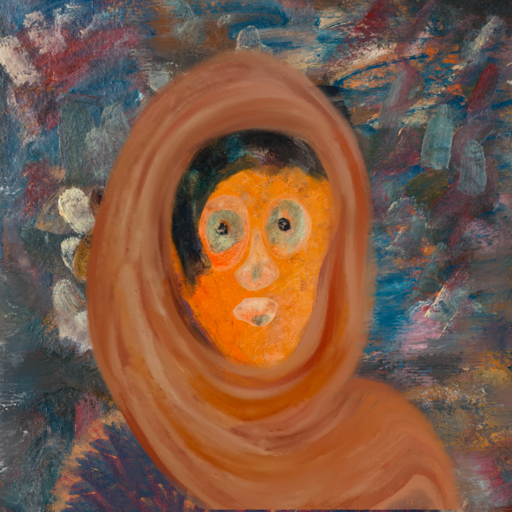
Background: Boggyland, Head And Neck Front: Hypocrite, Face Front: Childish, Bust: In_The_Sun, Hair Front: Pipe, Head Accessory: Pious_Lady_Scarf, Second Necklace: Blank, Necklace: Blank, Baby: Blank